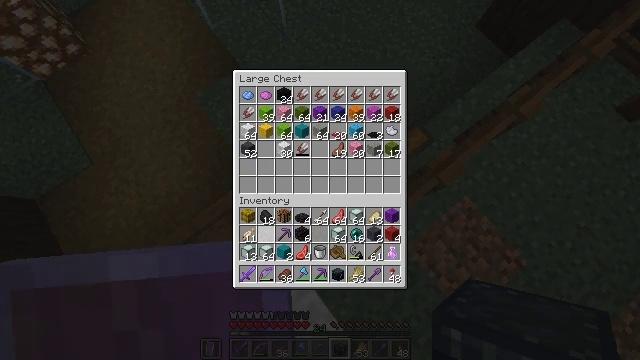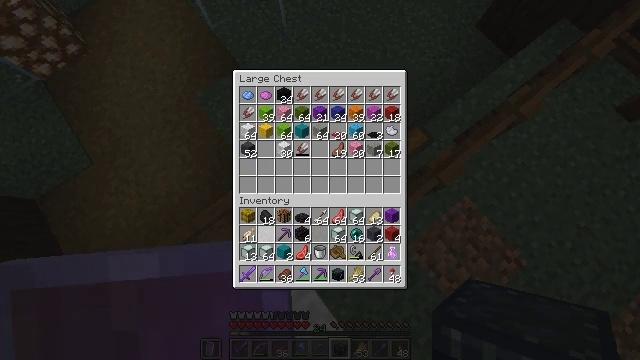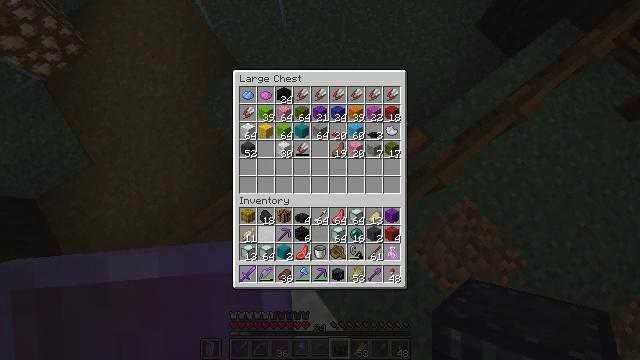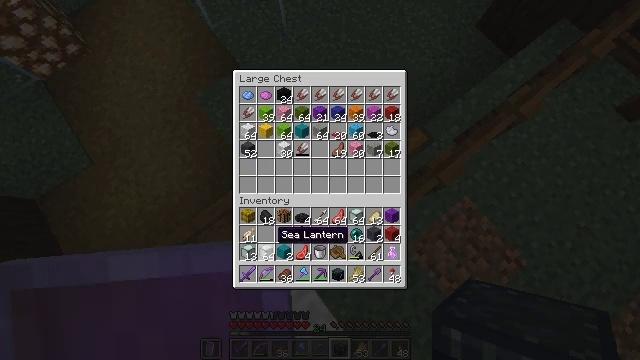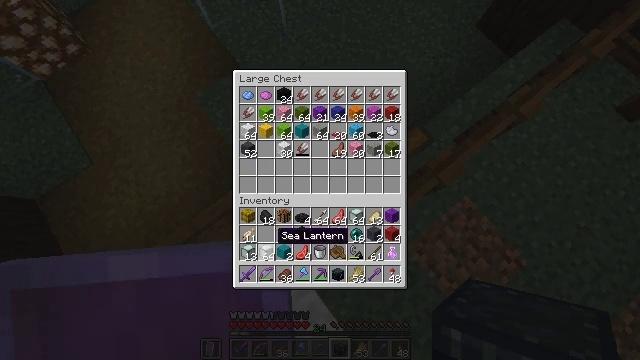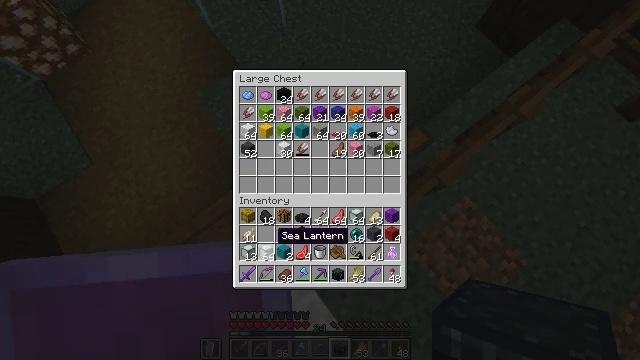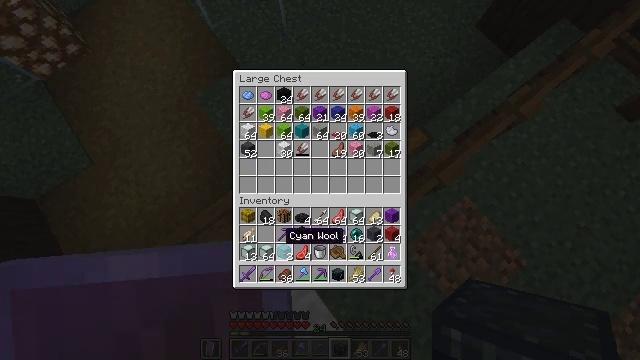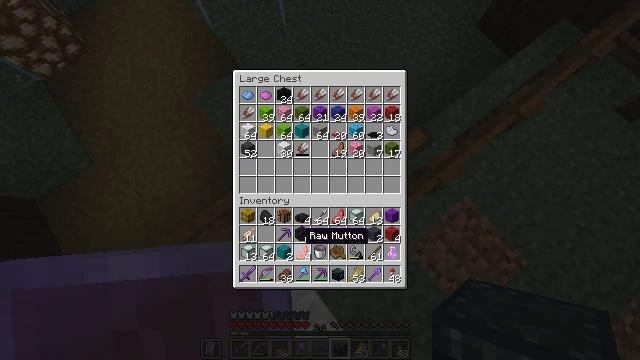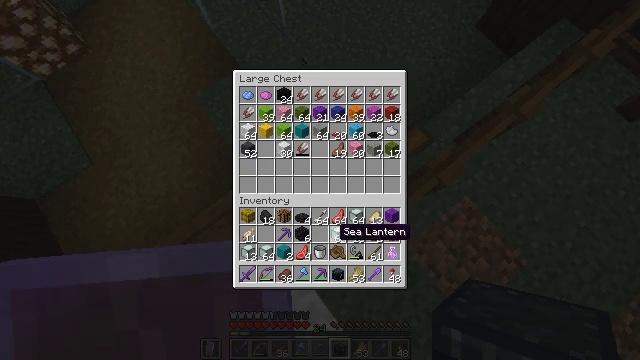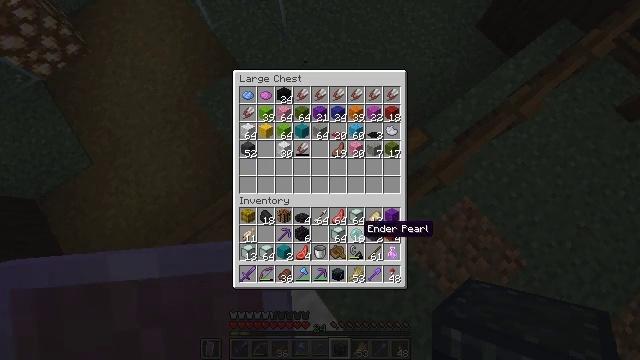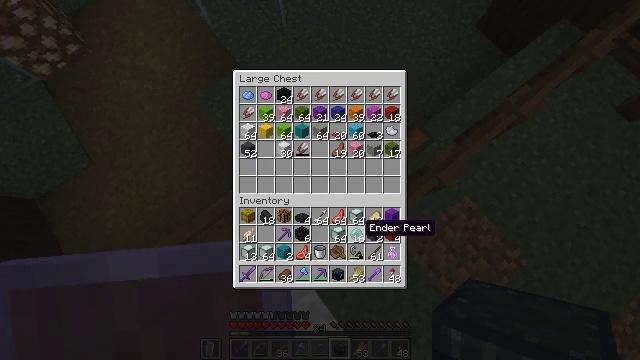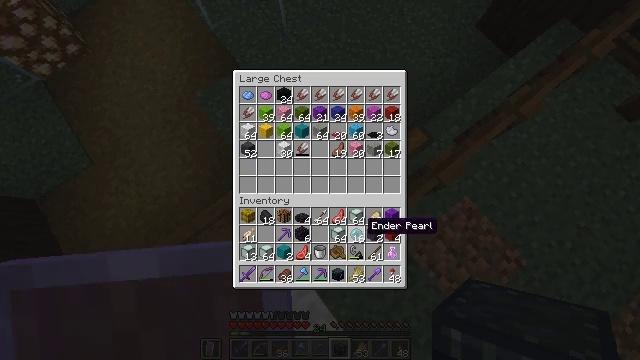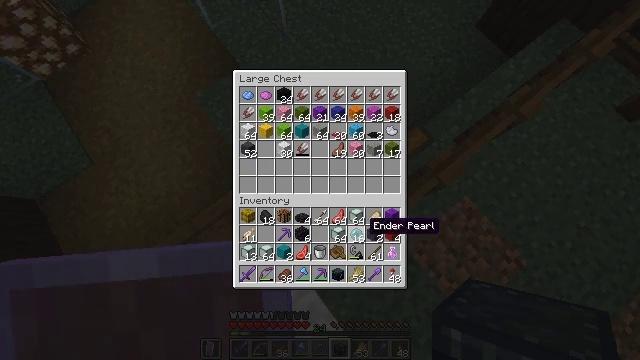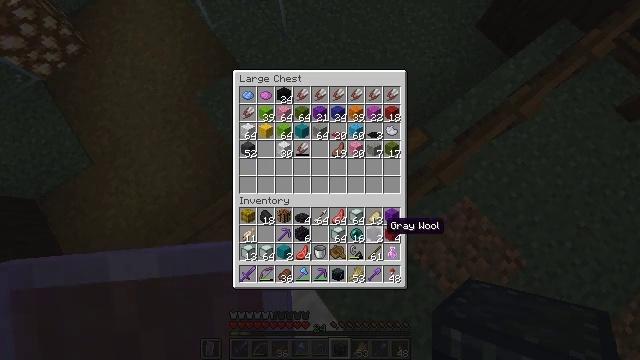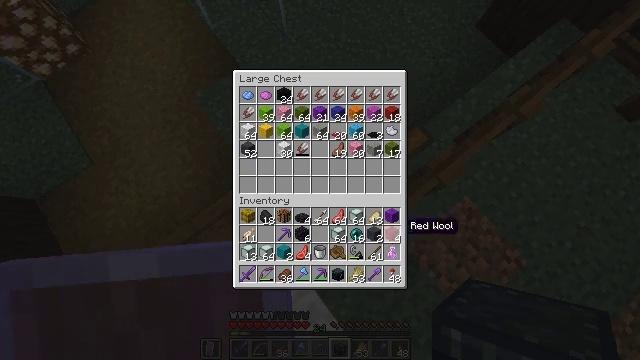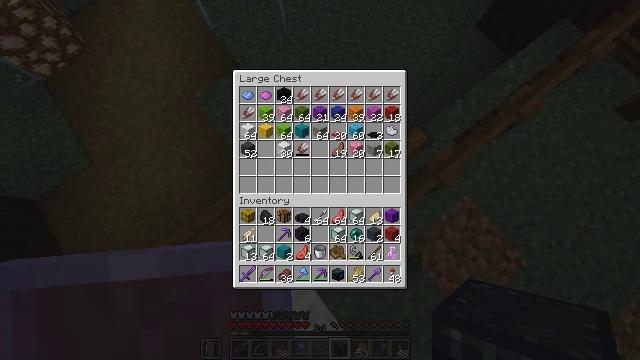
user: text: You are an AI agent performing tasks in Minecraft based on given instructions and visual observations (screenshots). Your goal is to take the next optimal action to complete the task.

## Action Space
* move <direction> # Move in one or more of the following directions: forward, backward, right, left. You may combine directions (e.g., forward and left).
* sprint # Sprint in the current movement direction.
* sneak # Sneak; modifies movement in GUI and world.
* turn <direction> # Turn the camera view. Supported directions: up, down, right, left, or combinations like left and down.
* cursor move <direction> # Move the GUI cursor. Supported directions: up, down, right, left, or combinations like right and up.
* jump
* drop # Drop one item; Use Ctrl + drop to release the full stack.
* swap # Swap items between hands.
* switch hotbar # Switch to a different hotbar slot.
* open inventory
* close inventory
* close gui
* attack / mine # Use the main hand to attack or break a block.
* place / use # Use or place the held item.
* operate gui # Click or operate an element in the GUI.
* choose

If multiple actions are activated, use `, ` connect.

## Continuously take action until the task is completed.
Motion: motion action
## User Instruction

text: Combat the sheep.
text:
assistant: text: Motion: sneak
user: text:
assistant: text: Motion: sneak
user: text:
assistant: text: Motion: sneak, turn down
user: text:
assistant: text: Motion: sneak
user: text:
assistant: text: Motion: sneak
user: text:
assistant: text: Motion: sneak, turn right
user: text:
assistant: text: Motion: sneak, turn right
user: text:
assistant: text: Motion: sneak, turn right
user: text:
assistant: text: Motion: sneak, turn right
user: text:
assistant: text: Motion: sneak
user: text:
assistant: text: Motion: sneak
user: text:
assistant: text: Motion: sneak
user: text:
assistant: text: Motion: sneak, turn right
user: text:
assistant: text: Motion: sneak, turn right
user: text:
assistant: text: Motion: sneak
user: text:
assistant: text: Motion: sneak
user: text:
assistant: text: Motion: sneak
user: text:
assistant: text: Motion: sneak
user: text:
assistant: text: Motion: sneak
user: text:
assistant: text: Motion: sneak
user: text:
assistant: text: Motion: sneak, turn left
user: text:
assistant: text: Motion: sneak
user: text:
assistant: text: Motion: sneak
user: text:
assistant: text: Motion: sneak
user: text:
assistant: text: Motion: sneak
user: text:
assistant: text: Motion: sneak
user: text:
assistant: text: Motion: sneak
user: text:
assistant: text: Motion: sneak
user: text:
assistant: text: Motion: sneak
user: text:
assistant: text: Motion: sneak